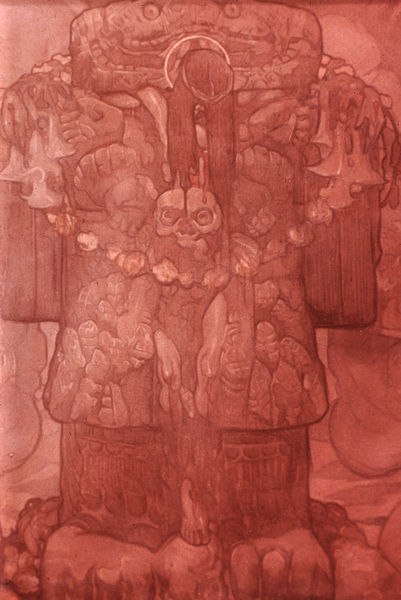
Titel: Nuestros dioses
Künstler: Saturnino Herrán
Schlagwörter: berg, fuß, hand, himmel, schatten, weiß, wolken, ocker, holz, licht, mund, nase, pastell, zeichnung, rot, tiere, wolke, malerei, muster, bart, gesichter, arme, augen, schädel, stein, hände, auge, figur, gewand, haare, rosa, beine, bein, füße, papier, abstrakt, fels, graphik, jugendstil, symmetrie, surreal, gestalt, knochen, rit, blut, kreuz, druck, schlange, schnitzerei, totenkopf, verwischt, jesus, kreuzigung, maul, wesen, rötlich, totenschädel, unheimlich, ungeheuer, frosch, monster, götzenbild, südamerika, idol, unklarheit, moloch, totempfahl, mexikanisch, grausig, braueflügel, zombi, papbier